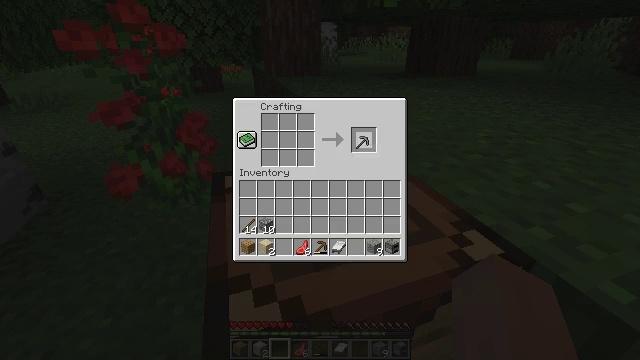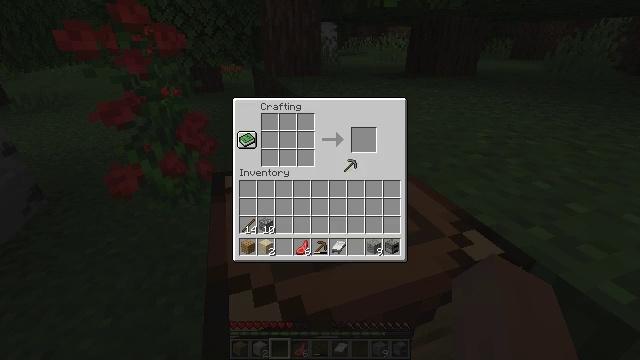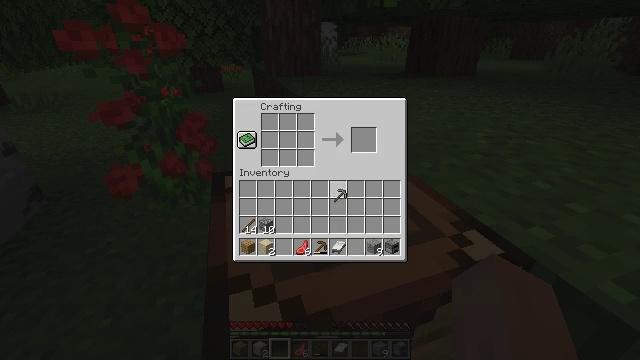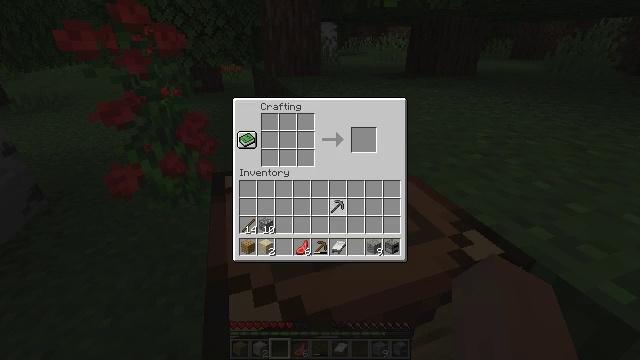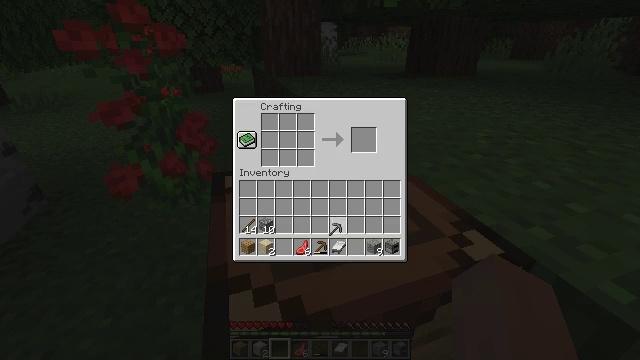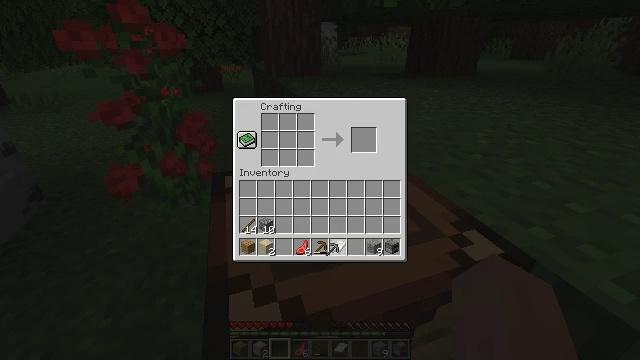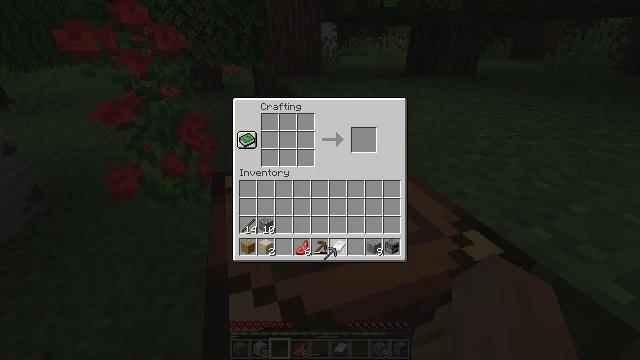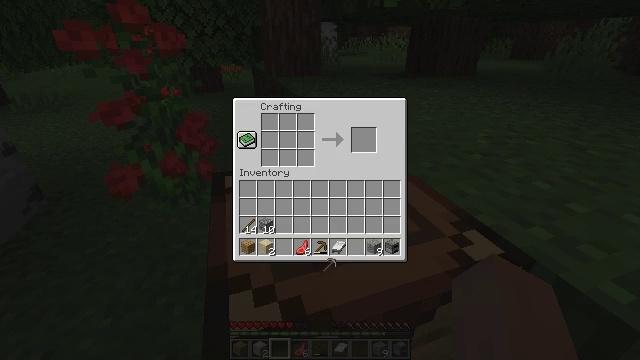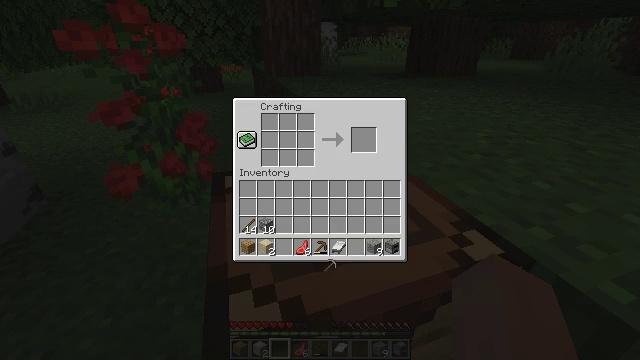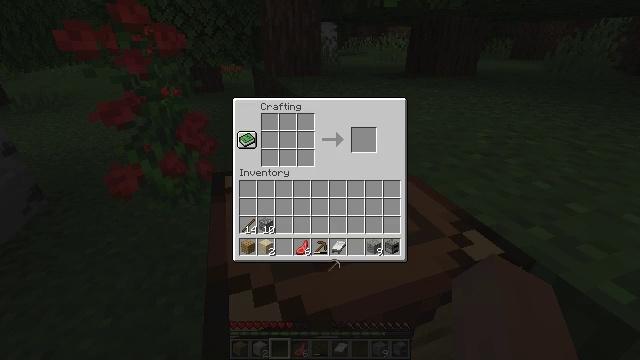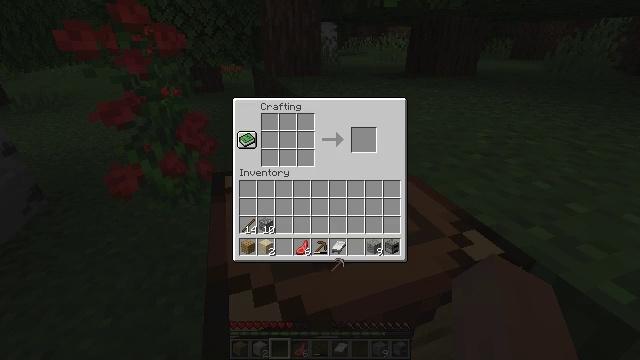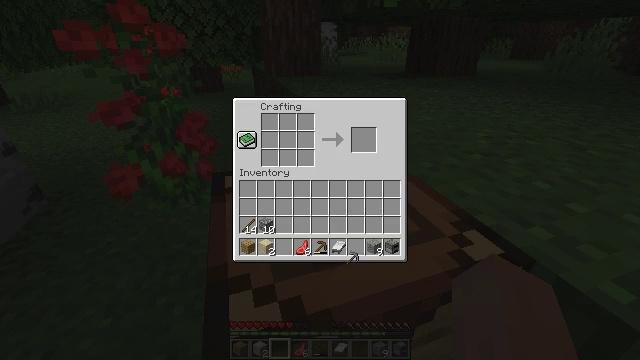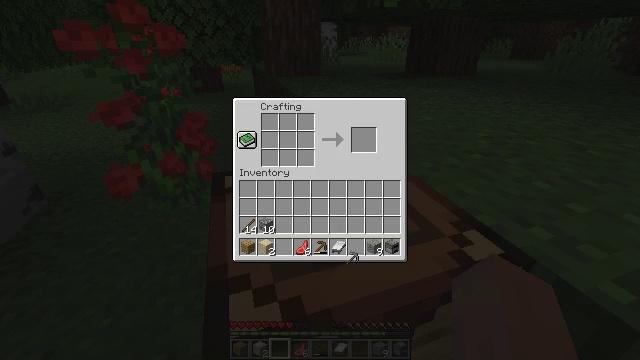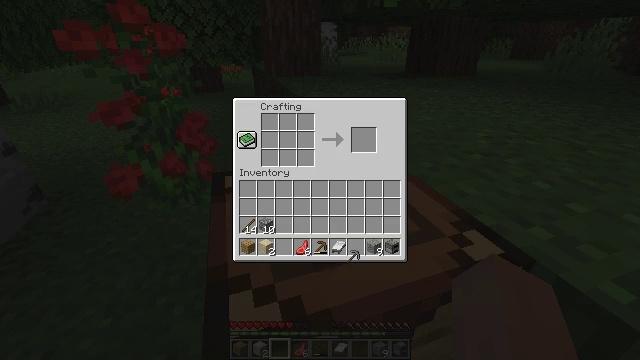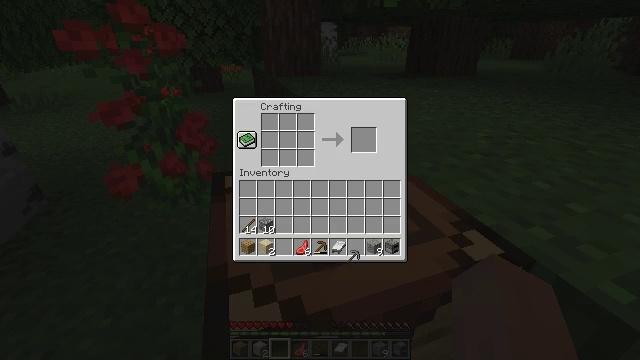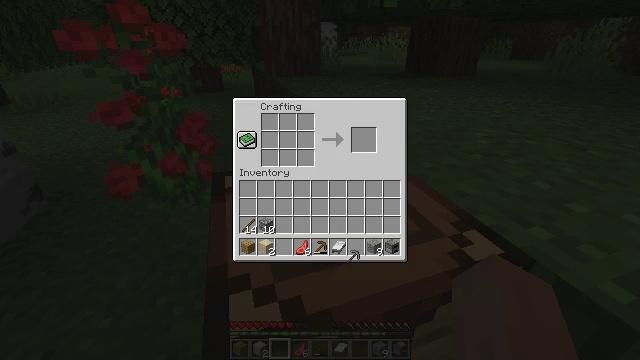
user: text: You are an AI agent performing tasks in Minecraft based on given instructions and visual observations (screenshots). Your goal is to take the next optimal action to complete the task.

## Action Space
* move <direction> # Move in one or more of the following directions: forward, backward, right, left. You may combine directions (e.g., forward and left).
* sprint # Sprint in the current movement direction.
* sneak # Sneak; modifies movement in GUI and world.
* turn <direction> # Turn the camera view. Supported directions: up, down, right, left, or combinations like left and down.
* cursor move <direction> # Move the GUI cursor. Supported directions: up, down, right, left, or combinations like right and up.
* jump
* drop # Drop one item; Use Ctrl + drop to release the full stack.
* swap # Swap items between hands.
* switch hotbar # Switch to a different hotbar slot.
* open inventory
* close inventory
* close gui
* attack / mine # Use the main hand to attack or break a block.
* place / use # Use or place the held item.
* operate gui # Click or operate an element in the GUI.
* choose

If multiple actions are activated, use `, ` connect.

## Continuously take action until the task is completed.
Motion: motion action
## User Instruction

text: Make the stone axe on the crafting table.
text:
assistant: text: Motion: cursor move left and down, open gui
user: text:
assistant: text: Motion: cursor move left and down
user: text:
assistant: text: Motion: cursor move down
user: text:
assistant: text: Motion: cursor move down
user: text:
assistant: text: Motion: cursor move down
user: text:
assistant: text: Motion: no_op
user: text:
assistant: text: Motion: cursor move down
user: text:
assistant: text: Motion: no_op
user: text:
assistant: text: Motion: no_op
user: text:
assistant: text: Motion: no_op
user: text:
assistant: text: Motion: cursor move right
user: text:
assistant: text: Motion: no_op
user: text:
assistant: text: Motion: no_op
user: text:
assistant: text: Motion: no_op
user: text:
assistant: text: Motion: no_op
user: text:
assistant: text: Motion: no_op
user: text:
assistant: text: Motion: no_op
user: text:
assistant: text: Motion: no_op
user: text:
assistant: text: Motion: no_op
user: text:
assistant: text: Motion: no_op
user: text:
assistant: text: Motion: no_op
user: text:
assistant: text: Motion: no_op
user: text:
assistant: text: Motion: operate gui
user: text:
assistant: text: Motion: operate gui
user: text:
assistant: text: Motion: operate gui
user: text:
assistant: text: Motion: no_op
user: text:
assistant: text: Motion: no_op
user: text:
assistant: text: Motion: cursor move left
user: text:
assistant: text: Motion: cursor move left
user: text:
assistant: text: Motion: cursor move left